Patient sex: M
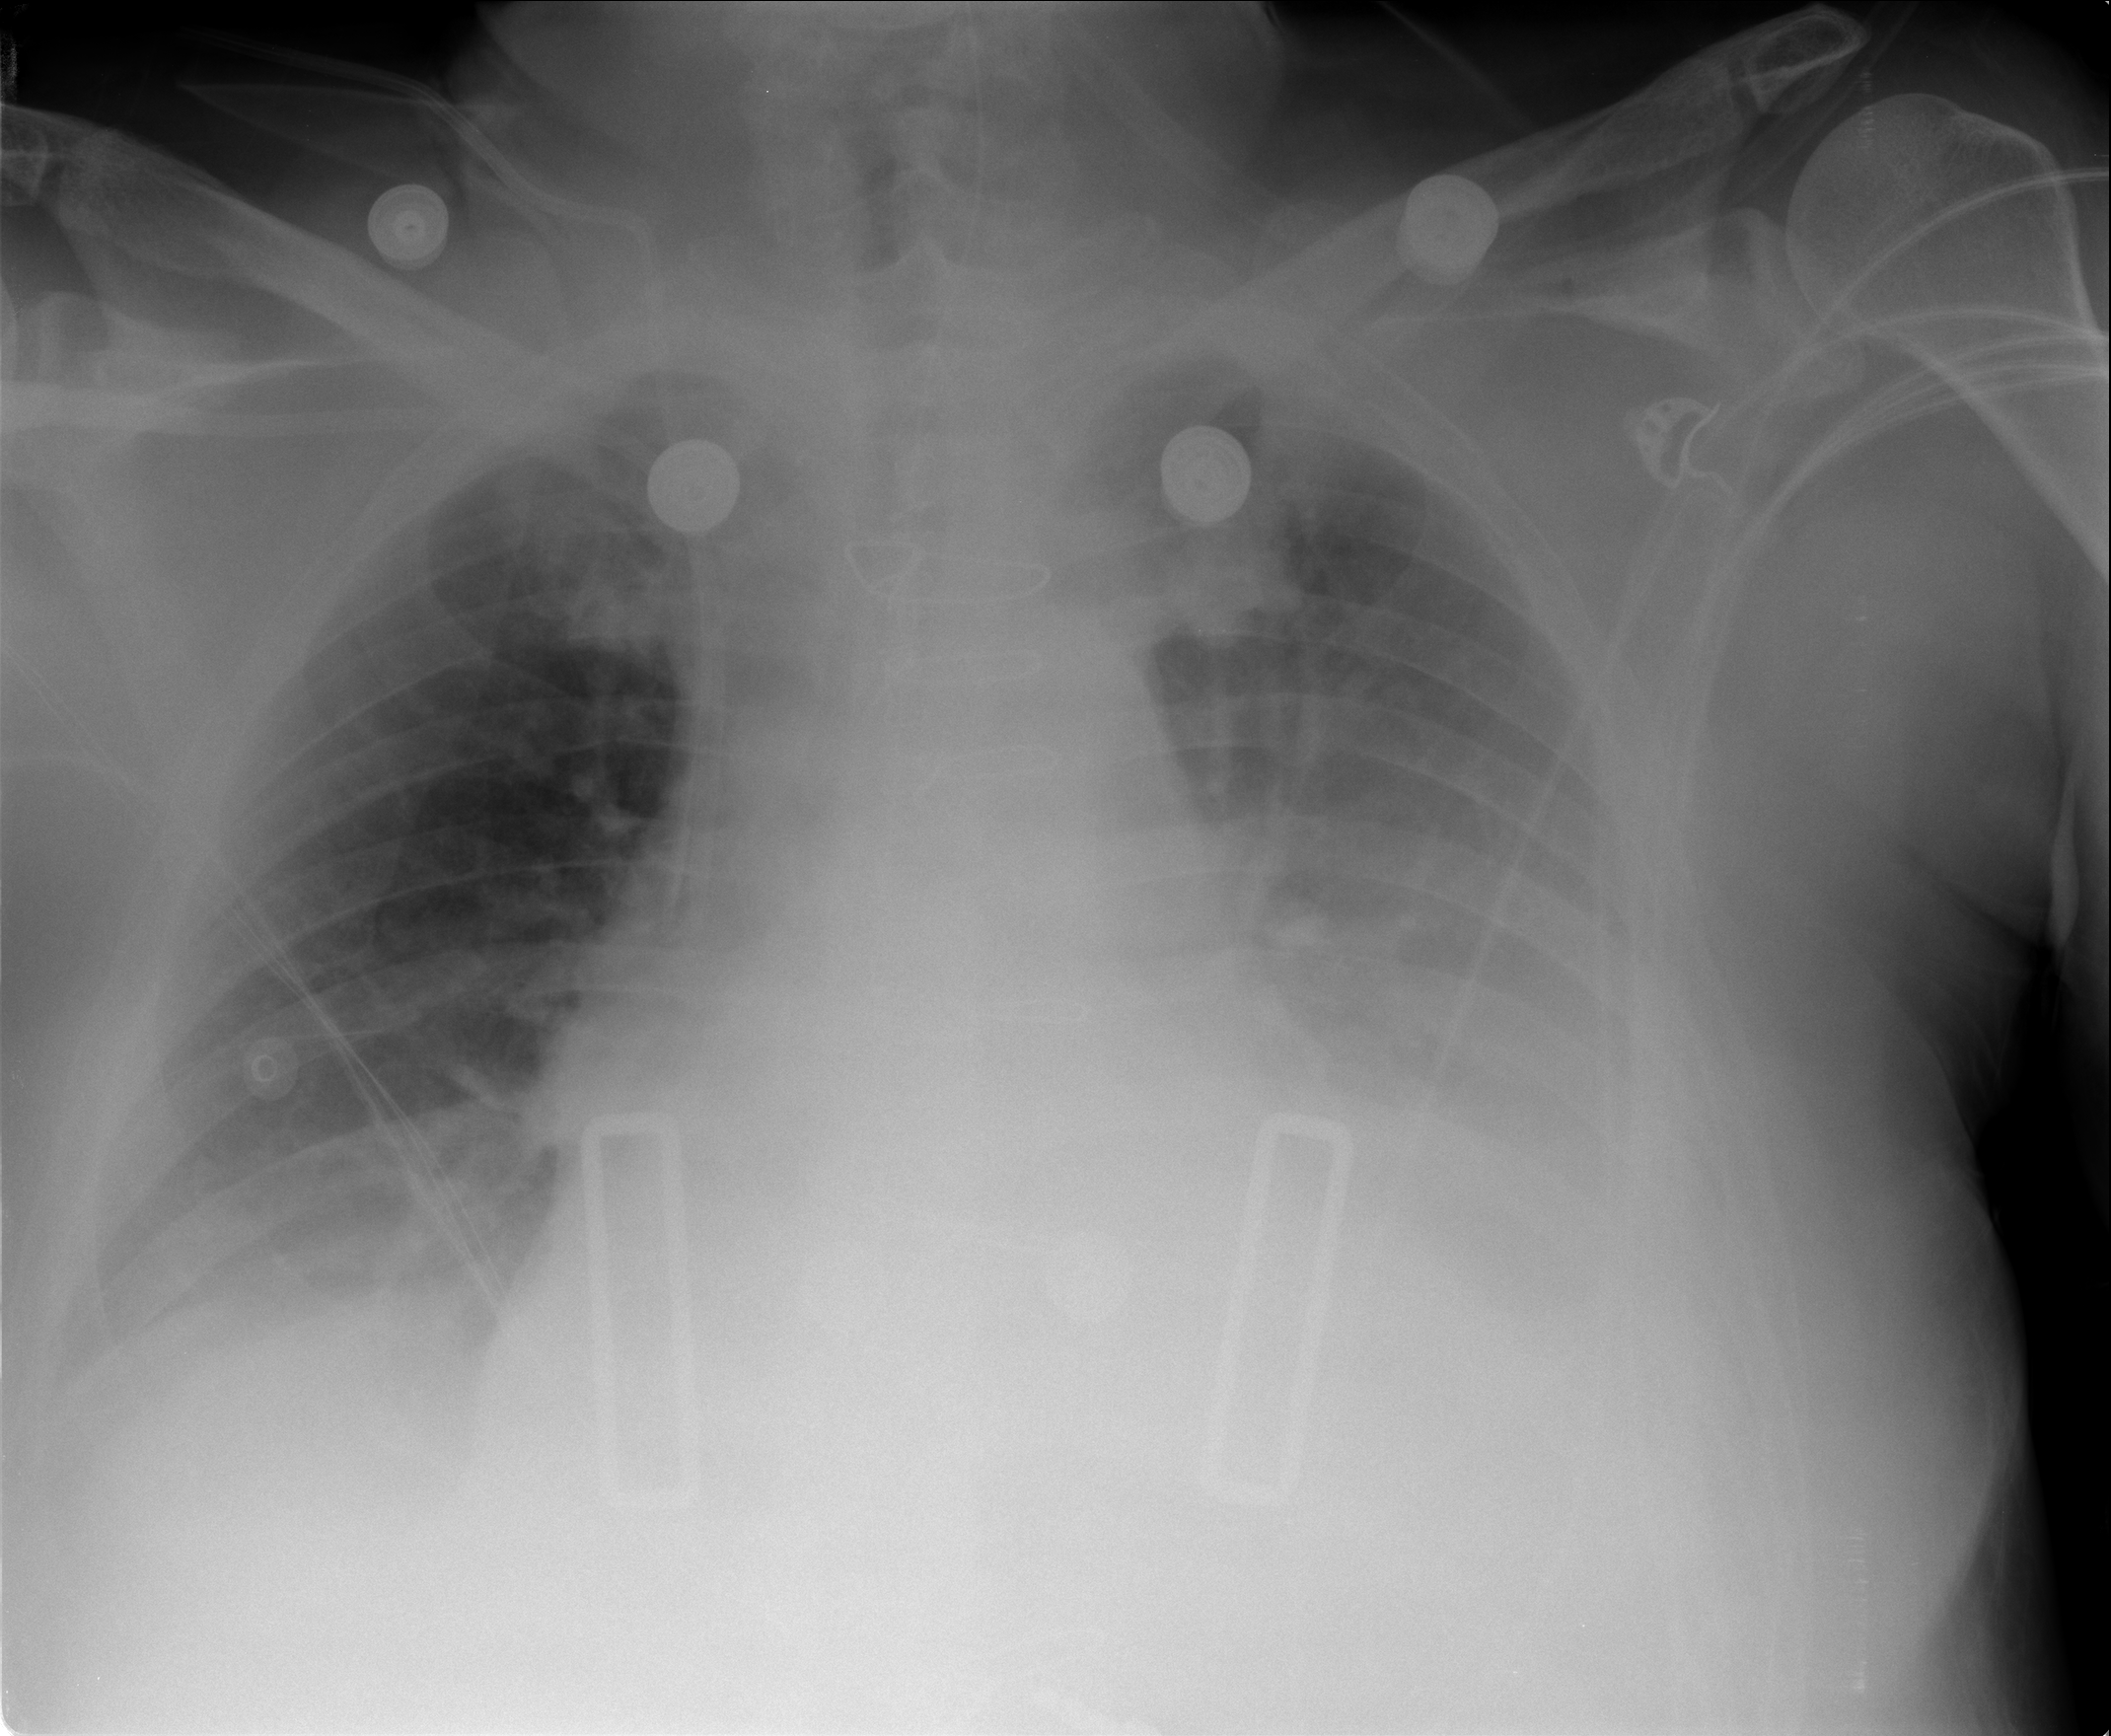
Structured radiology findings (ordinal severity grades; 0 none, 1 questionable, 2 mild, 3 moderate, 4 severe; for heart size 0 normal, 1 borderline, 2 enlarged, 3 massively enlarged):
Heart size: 2
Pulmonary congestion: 2
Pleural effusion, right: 2
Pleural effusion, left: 3
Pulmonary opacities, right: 2
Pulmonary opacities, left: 0
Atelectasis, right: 2
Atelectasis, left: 3